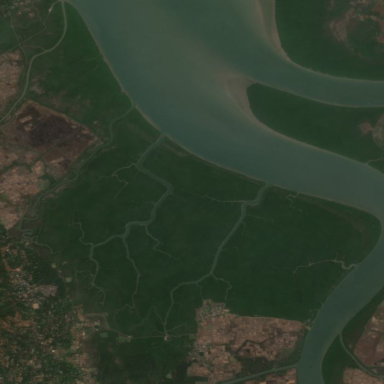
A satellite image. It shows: Mangrove wetland area.